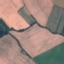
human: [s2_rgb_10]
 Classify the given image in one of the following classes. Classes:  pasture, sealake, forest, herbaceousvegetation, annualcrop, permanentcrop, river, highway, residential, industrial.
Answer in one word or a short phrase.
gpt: AnnualCrop